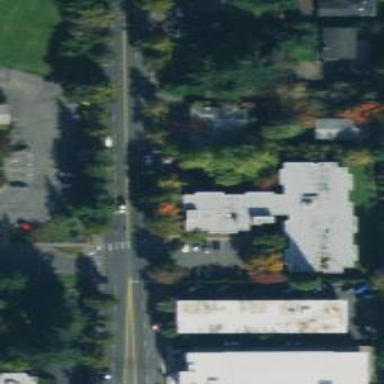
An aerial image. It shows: Building.